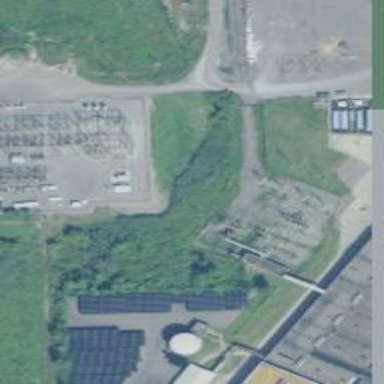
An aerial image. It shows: Power substation.